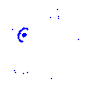
Particle: proton